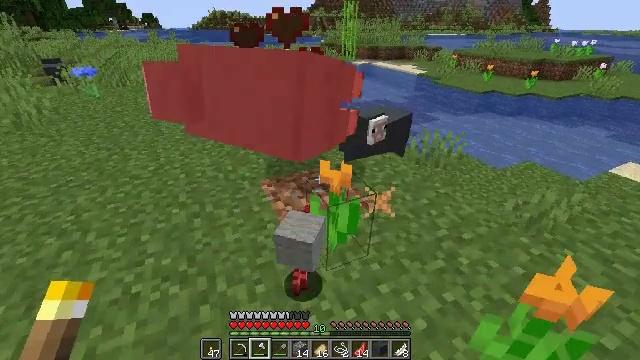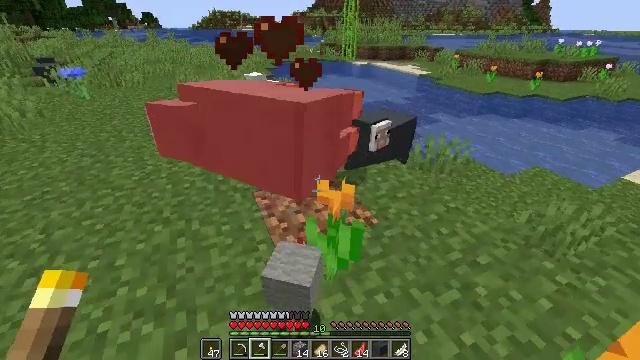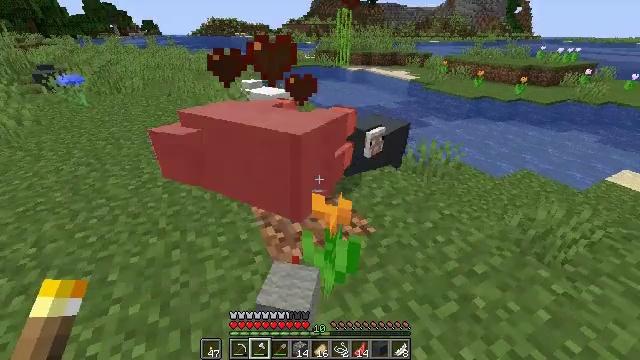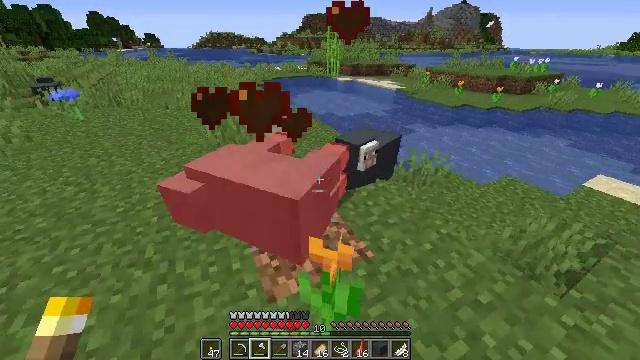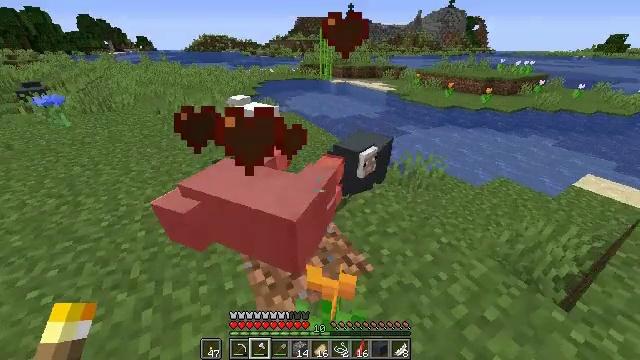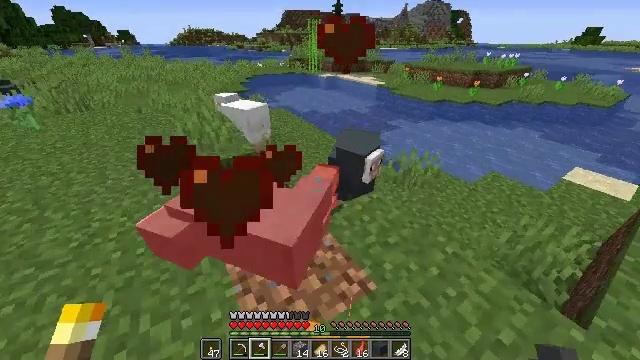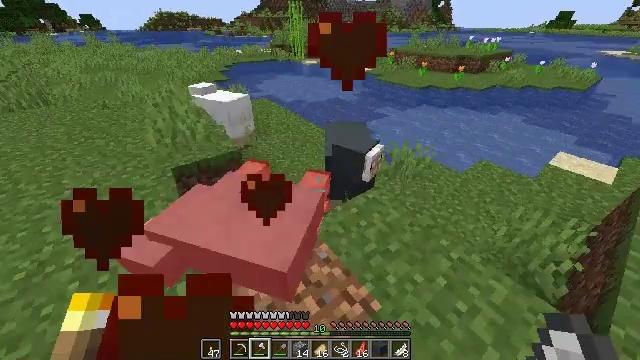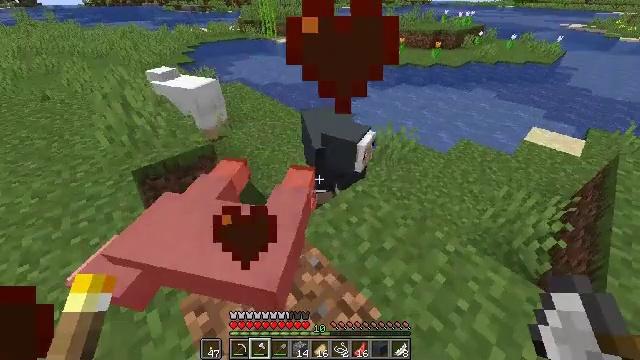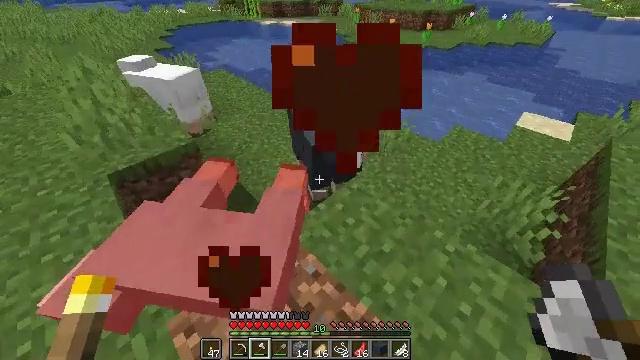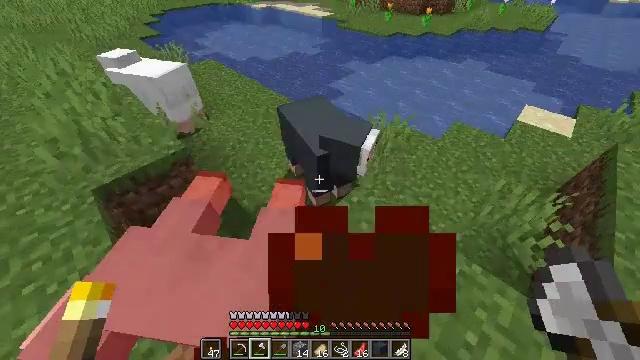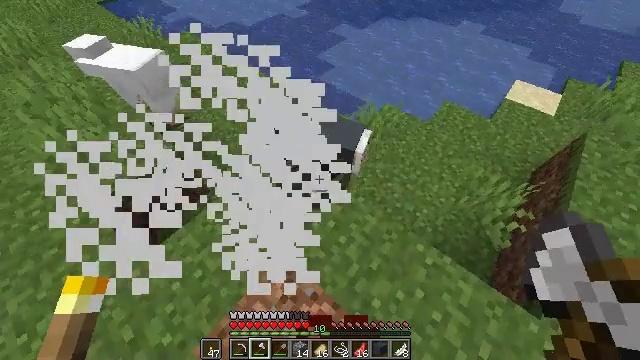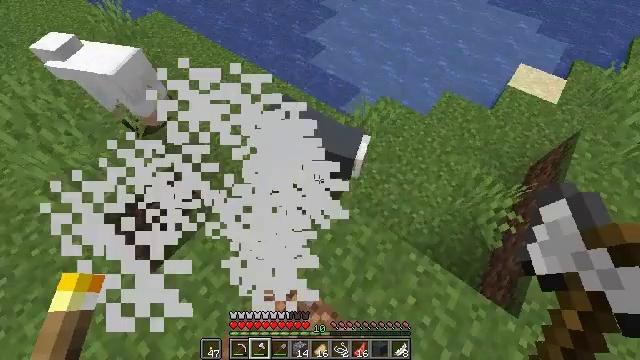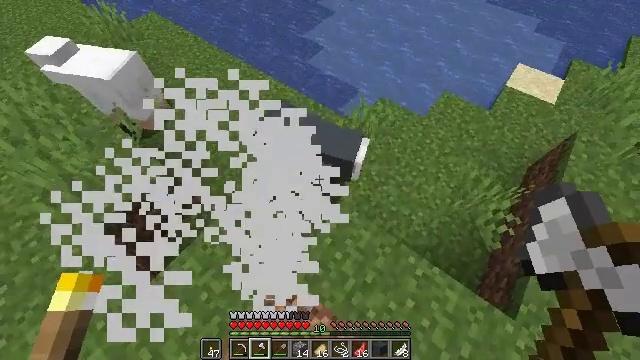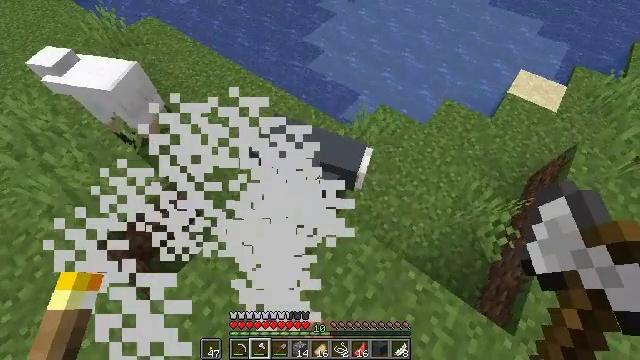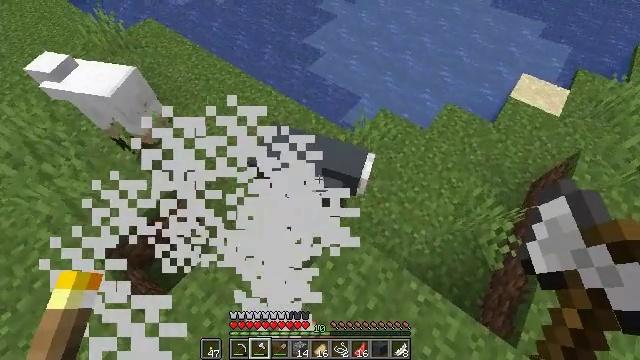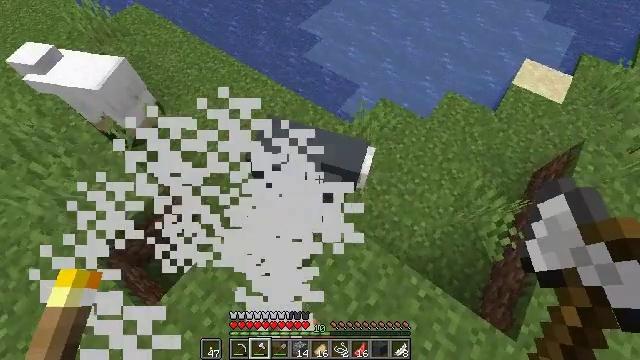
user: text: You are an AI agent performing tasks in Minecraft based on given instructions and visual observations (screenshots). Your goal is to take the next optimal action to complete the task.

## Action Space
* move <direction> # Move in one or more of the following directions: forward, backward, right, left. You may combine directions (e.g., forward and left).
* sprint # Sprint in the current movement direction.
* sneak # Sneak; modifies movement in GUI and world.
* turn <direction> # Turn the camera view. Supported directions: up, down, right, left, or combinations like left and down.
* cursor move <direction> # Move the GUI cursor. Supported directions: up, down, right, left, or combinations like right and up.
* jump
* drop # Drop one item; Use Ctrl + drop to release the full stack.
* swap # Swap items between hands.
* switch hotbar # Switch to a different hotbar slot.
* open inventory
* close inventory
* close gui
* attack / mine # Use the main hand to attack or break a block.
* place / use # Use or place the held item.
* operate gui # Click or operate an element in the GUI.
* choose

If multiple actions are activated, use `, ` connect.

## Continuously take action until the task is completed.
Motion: motion action
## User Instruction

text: Kill the sheep.
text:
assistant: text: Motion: move forward, sprint
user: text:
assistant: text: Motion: move forward, sprint, turn right
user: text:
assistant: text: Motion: move forward, sprint, turn right
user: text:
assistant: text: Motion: move forward, sprint, turn right
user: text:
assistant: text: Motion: move forward, sprint, turn right and down
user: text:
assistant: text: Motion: move forward, sprint, turn right and down
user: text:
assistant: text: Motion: move forward, turn right and down
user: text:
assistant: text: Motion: move forward, turn right and down
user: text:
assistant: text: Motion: turn right and down, jump
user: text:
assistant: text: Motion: turn right and down, jump
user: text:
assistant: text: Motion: turn right and down, jump
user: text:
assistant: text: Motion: move forward, jump
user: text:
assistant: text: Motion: move forward
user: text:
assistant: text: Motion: move forward
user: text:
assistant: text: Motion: move forward, turn down
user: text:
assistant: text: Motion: turn down
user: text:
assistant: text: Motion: turn left and down
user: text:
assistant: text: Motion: turn left, attack / mine
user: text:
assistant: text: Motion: turn up, attack / mine
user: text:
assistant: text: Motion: turn right
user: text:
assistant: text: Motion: turn left and up
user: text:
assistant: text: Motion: turn left and up
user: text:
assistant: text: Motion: move forward and move right, turn left and up
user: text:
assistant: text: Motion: move forward and move right, turn left and up
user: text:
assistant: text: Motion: move forward and move right, sprint
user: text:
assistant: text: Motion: move forward and move right, sprint, turn left and down
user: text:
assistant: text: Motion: move forward and move right, sprint, turn left
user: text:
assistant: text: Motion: move forward and move right, sprint, turn left
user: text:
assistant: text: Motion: move forward, sprint, turn left
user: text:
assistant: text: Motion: move forward, sprint, turn left and up